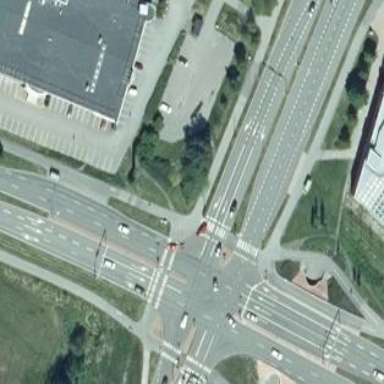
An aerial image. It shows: Cycleway with asphalt surface. There is crossing with island on the cycleway.